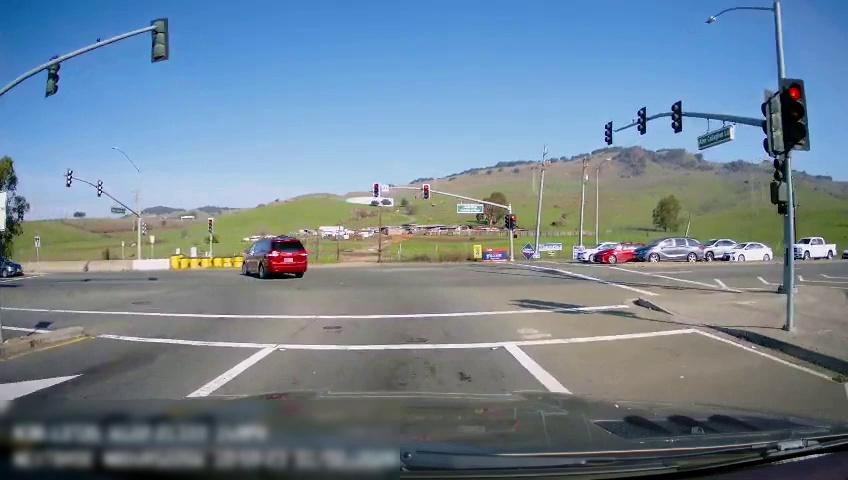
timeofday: Day
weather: Sunny
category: Drivable Space
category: Vehicles | SUV
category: Vehicles | SUV
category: Vehicles | Car
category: Vehicles | Car
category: Vehicles | Van
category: Vehicles | Car
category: Vehicles | Car
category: Vehicles | Truck
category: Vehicles | Van
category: Lanes | Alternate Lane
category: Lanes | Alternate Lane
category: Lanes | Opposite Lane
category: Lanes | Alternate Lane
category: Lanes | Alternate Lane
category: Traffic | Lights
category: Traffic | Lights
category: Traffic | Signs
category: Traffic | Lights
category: Traffic | Lights
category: Traffic | Lights
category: Traffic | Lights
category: Traffic | Lights
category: Traffic | Lights
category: Traffic | Lights
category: Traffic | Lights
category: Traffic | Lights
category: Traffic | Lights
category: Traffic | Lights
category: Traffic | Signs
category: Traffic | Lights
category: Traffic | Lights
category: Traffic | Lights
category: Traffic | Signs
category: Traffic | Lights
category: Traffic | Lights
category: Traffic | Signs